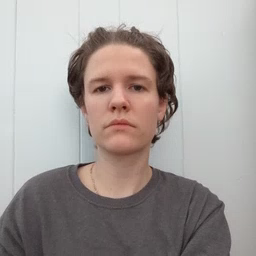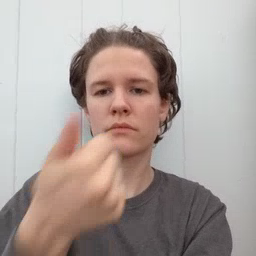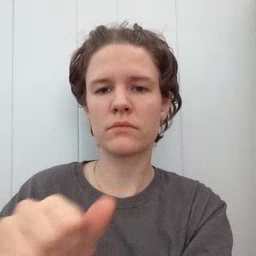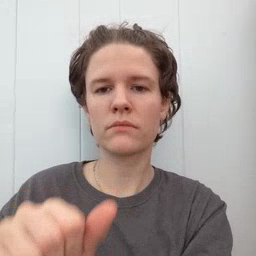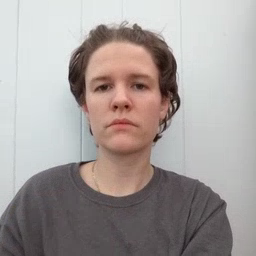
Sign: any